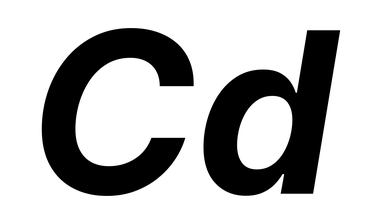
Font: Inter-Italic_Bold_Italic